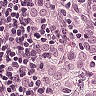
Metastatic tissue present: yes